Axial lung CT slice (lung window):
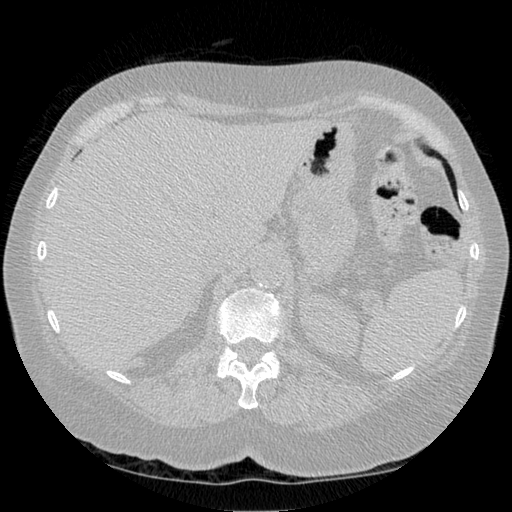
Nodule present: no